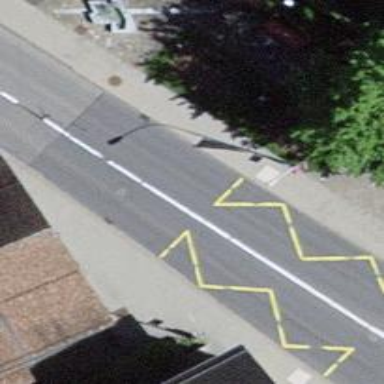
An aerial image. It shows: Bus stop with stop position for public transport.